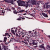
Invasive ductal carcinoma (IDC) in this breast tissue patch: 1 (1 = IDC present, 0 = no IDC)